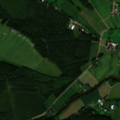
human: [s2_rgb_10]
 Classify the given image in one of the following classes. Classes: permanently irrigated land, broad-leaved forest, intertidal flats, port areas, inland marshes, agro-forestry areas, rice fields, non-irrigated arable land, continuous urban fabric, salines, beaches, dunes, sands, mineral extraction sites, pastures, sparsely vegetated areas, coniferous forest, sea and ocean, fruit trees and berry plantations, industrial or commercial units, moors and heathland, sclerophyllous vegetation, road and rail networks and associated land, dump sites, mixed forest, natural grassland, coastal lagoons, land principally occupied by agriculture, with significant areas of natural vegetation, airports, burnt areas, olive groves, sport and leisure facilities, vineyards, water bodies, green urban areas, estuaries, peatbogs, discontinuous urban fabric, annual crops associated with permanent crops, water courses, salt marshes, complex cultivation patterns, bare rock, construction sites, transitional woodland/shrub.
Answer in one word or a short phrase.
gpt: non-irrigated arable land, land principally occupied by agriculture, with significant areas of natural vegetation, coniferous forest, mixed forest